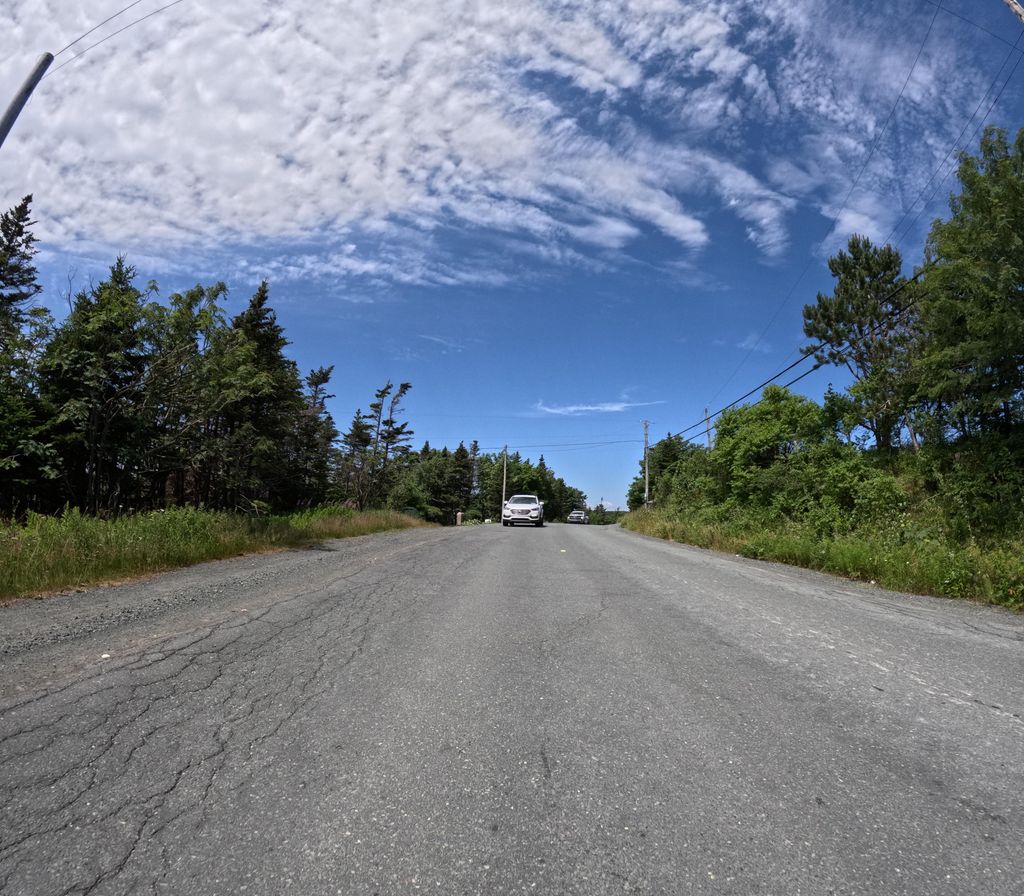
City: st_johns